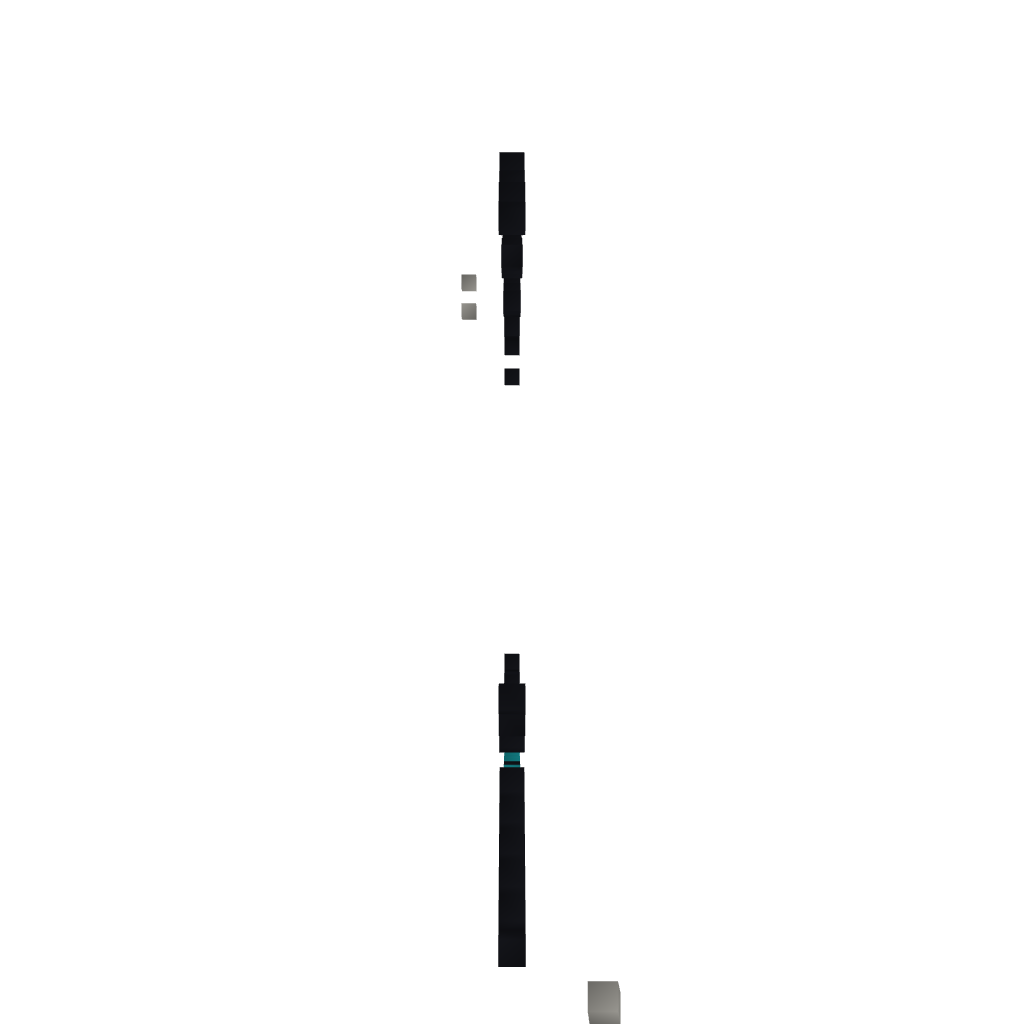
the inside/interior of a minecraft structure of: Brownbiscuitsface